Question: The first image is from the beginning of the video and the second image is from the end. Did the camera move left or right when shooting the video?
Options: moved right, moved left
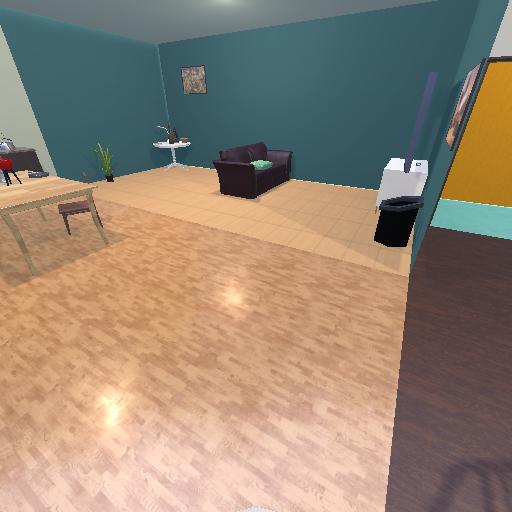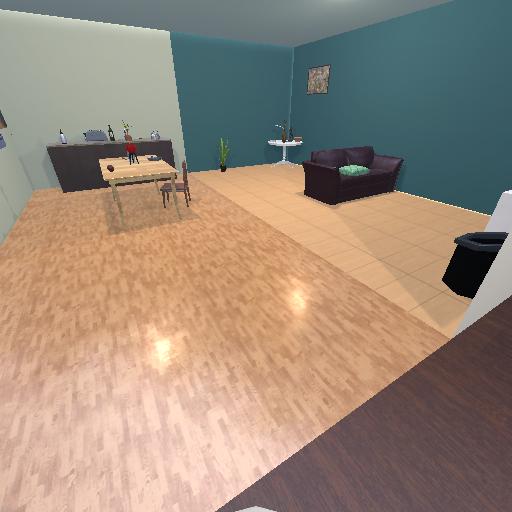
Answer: moved right